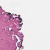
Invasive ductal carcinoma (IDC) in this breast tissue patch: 0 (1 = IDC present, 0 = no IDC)